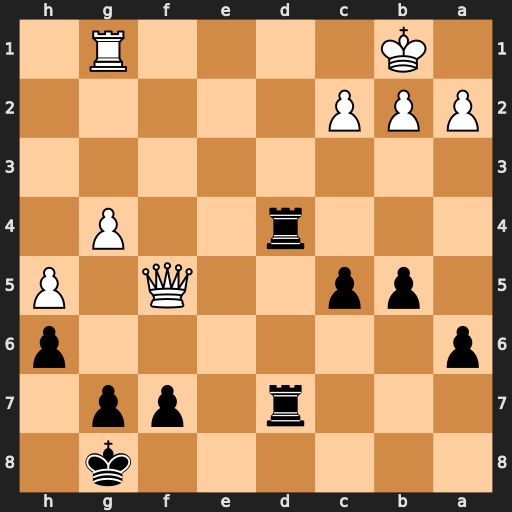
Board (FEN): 6k1/3r1pp1/p6p/1pp2Q1P/3r2P1/8/PPP5/1K4R1
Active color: b
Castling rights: -
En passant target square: -
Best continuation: Rd1+ Rxd1 Rxd1#